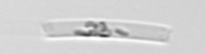
Label: Cerataulina_pelagica